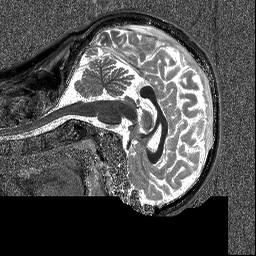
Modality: T1map
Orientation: sagittal
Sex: male